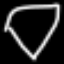
Label: diamond